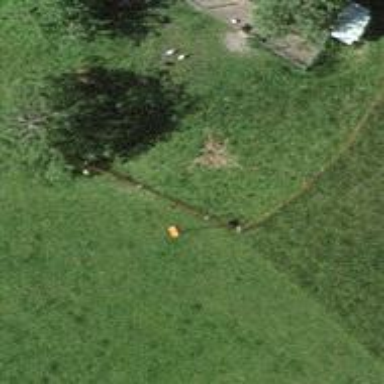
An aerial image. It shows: Pole with roof covering.